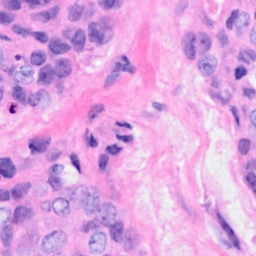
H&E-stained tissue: Breast